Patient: sex M, age 57
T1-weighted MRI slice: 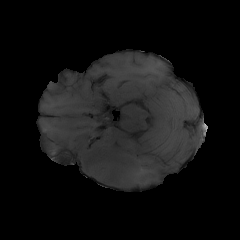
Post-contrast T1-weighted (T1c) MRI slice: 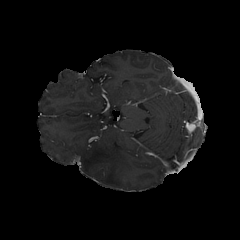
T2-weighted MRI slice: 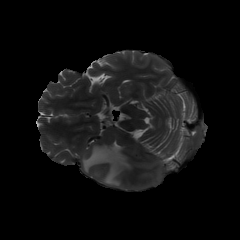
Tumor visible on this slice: yes
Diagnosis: Glioblastoma, IDH-wildtype
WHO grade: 4